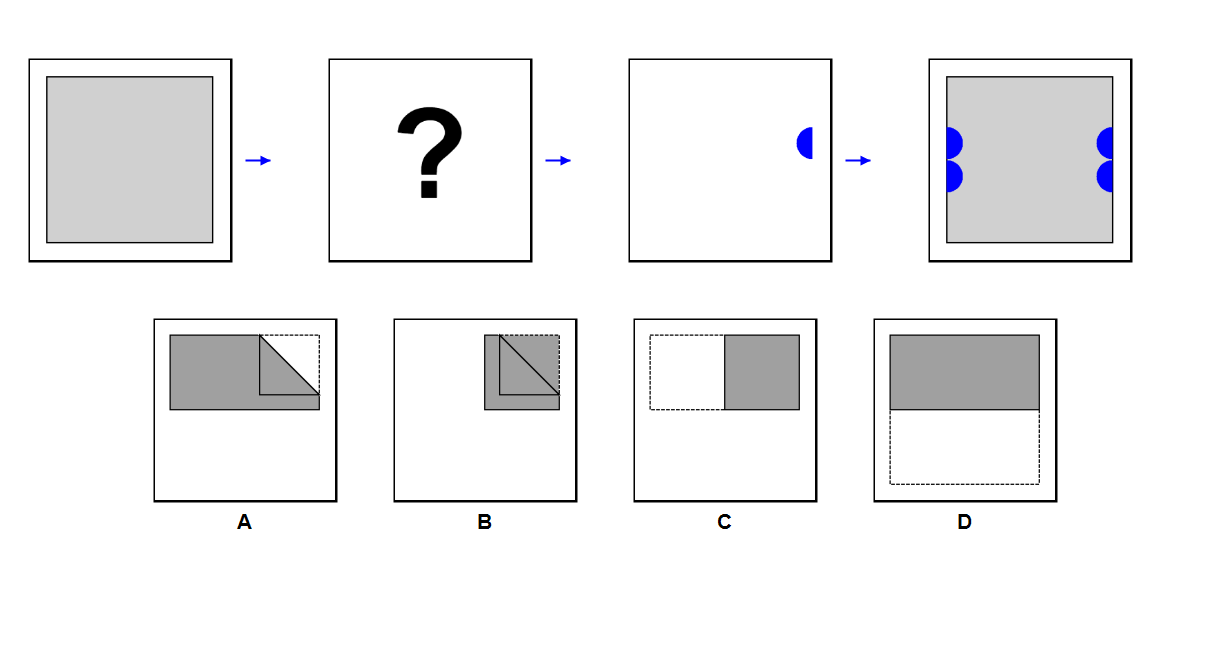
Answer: A